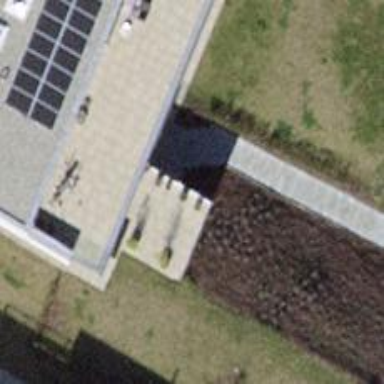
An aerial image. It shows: Path made of paving stones.